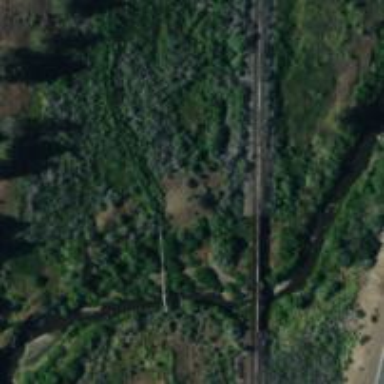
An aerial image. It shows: There is bridge in the image.